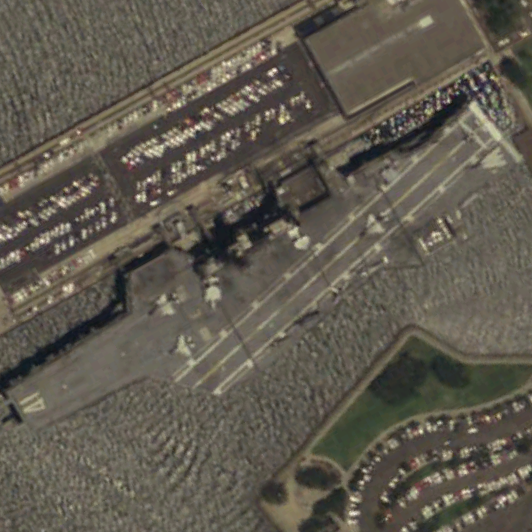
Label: aircraft_carrier